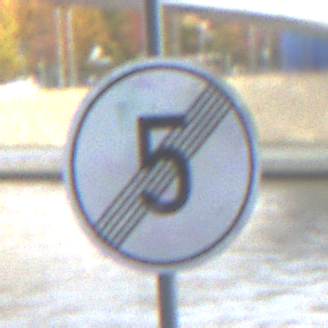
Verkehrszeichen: EndeGeschwindigkeit5
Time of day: SunriseSunset
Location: Outdoor (Urban)
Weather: PartlyCloudy
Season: NotSpecified
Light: Natural